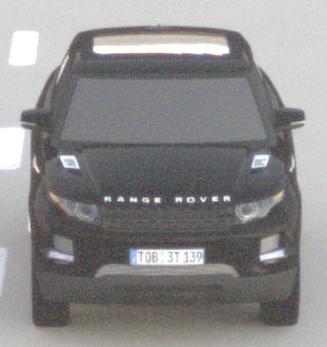
Make: Land Rover
Model: Range Rover Evoque 2.0 Si4
Detailed model: Range Rover Evoque (I)
Model produced from: 2011/08
Model produced until: 2013/11
Doors: 5
Color: black
Road condition: dry road
Daytime: sunrise or sunset
Contrast: low contrast